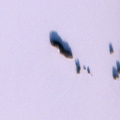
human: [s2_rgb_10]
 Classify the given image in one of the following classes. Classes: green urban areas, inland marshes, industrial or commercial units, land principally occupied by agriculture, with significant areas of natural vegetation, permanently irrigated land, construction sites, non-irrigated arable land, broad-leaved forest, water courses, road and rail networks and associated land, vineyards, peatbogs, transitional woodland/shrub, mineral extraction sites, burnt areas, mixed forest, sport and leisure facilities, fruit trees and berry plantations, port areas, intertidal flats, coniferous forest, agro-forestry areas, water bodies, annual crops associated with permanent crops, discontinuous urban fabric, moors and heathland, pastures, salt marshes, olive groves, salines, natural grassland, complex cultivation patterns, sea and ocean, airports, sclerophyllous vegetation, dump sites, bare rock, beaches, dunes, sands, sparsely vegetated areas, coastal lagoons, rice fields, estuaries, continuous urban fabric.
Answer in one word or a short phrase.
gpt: mixed forest, water bodies